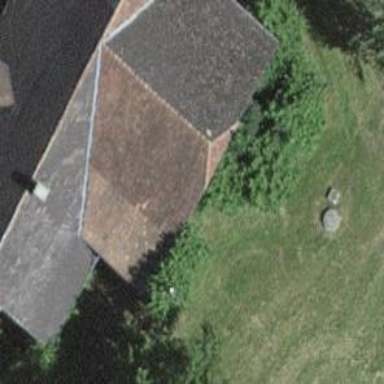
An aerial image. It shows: Farm building.